Question: So I have a button on a window in a grid column. The button is shown below:
'''
<Button>
<Border BorderThickness="3" BorderBrush="Red">
<Grid Width="{Binding RelativeSource={RelativeSource FindAncestor, AncestorType=Button, AncestorLevel=1}, Path=Width}">
<Grid.RowDefinitions>
<RowDefinition/>
<RowDefinition/>
</Grid.RowDefinitions>
<Grid.ColumnDefinitions>
<ColumnDefinition Width="*"/>
</Grid.ColumnDefinitions>
<TextBlock Grid.Row="0" Background="LightBlue">bunnies</TextBlock>
<TextBlock Grid.Row="1" Width="{Binding RelativeSource={RelativeSource FindAncestor, AncestorType=Button, AncestorLevel=1}, Path=Width}" Background="LightBlue">bunnies</TextBlock>
</Grid>
</Border>
</Button>
'''
What I see is the example in the left most button below, I'd like it to look like 2 below.
EDIT:
If you add a Width="1000" to the first TextBlock, you will see the effect I want, except that then the text is not central to the column any more, it's central to a block 1000 wide. So what I am after is the binding syntax of the actual column width or the actual button width.
I've left in some of the things that I've tried, changing the Width of a single column definition, binding stuff, all sorts.

Ignore the dodgy editing on the text, I just want the border to reach the edge of the button.
Thanks
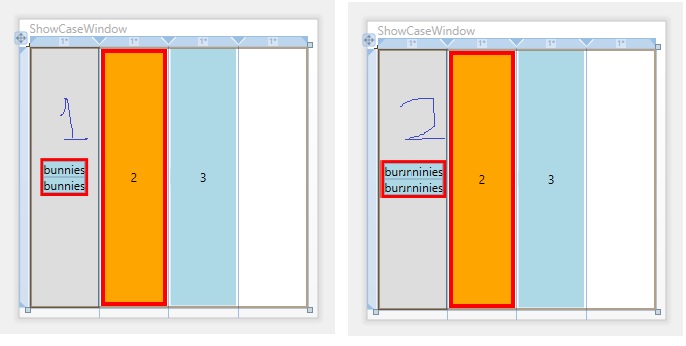
Answer: Try this:
'''
<Button HorizontalContentAlignment="Stretch">
<Border BorderThickness="3" BorderBrush="Red">
<Grid HorizontalAlignment="Stretch">
<Grid.RowDefinitions>
<RowDefinition/>
<RowDefinition/>
</Grid.RowDefinitions>
<Grid.ColumnDefinitions>
<ColumnDefinition Width="*"/>
</Grid.ColumnDefinitions>
<TextBlock Grid.Row="0" TextAlignment="Center" Background="LightBlue">bunnies</TextBlock>
<TextBlock Grid.Row="1" TextAlignment="Center" Background="LightBlue">bunnies</TextBlock>
</Grid>
</Border>
</Button>
'''